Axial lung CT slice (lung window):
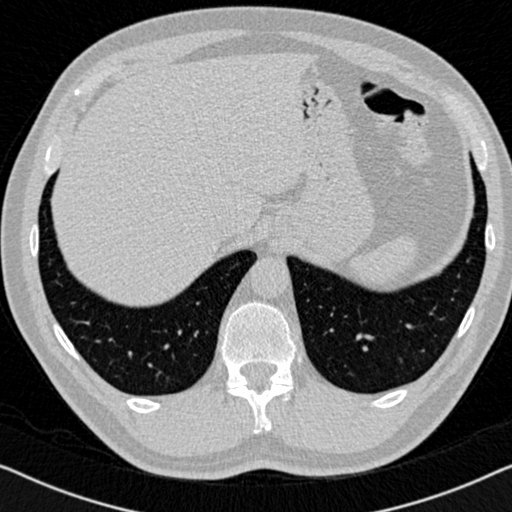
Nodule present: no